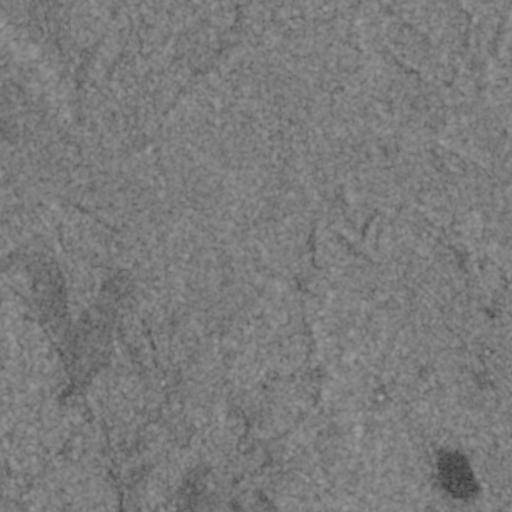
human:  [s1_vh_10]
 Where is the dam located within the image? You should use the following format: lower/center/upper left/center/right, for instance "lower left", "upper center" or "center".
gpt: The dam is located in the lower left of the image.
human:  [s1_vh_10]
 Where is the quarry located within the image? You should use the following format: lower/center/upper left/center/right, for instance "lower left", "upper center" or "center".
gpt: The quarry is located in the lower left of the image.
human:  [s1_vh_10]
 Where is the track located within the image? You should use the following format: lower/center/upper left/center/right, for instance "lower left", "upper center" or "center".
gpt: There is no track in the image.

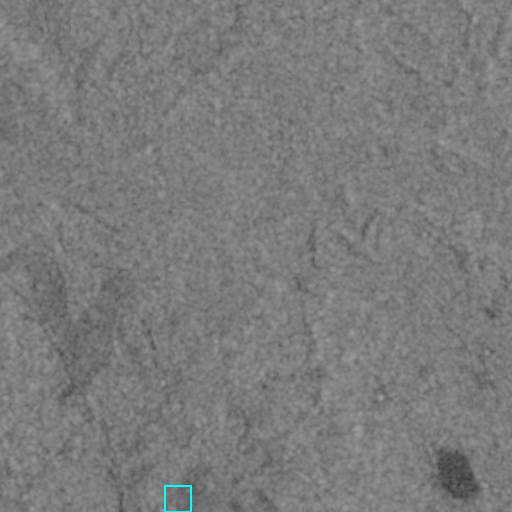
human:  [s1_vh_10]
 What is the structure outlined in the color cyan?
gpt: The structure outlined in cyan is a quarry.
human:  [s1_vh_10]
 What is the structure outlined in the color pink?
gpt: There is no pink outline.